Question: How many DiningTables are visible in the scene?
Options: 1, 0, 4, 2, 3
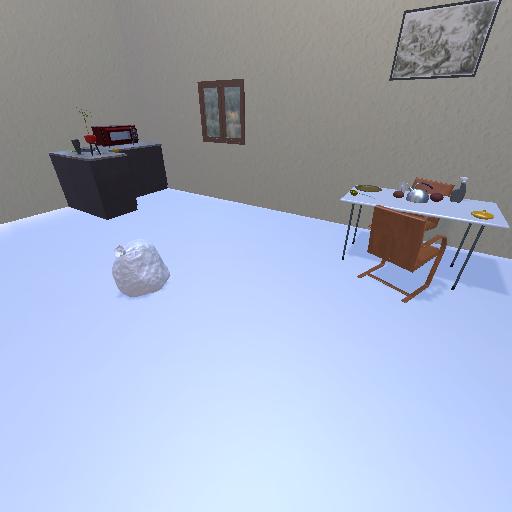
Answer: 1